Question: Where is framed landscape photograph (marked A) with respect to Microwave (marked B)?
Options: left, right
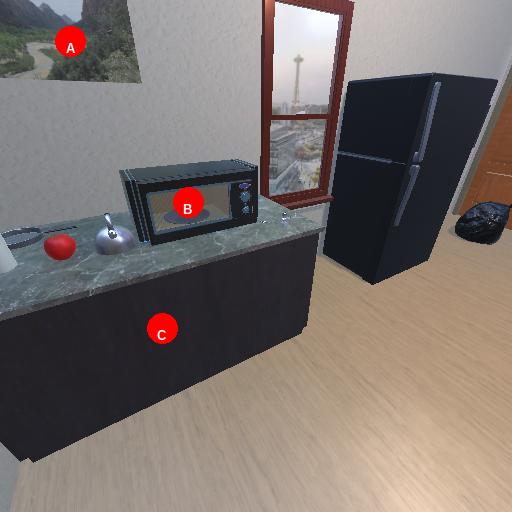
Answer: left